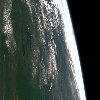
Label: land